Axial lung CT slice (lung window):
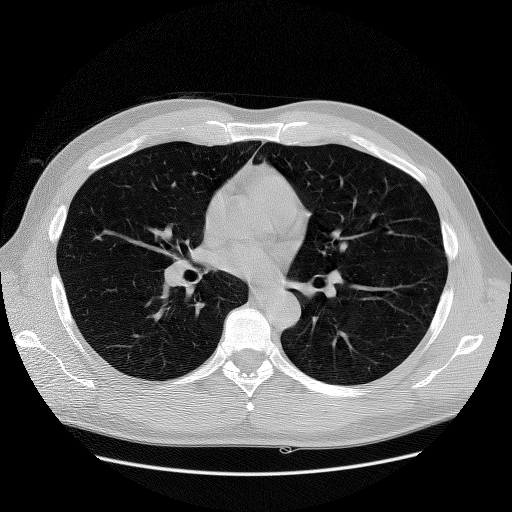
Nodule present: no